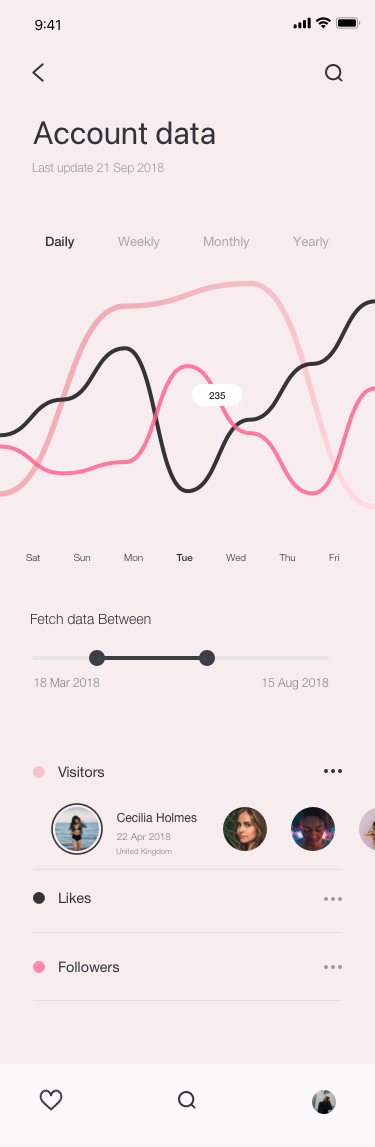
Text in this UI design:
Followers
Likes
Visitors
Cecilia Holmes
22 Apr 2018
United Kingdom
15 Aug 2018
18 Mar 2018
Fetch data Between
Sat            Sun            Mon            Tue            Wed            Thu            Fri
235
Yearly
Monthly
Weekly
Daily
Account data
Last update 21 Sep 2018